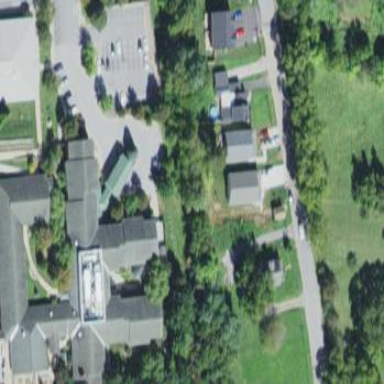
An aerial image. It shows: Building that serves as nursing home.